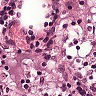
Metastatic tissue present: no